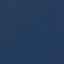
Land use / land cover: SeaLake